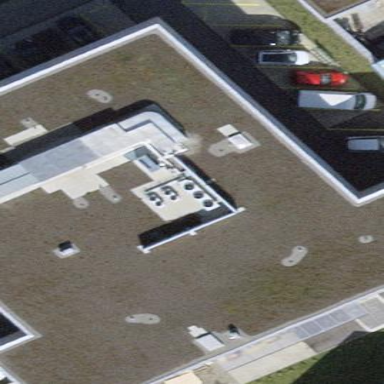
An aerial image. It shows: Retail building.